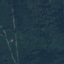
Label: Forest